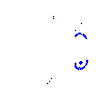
Particle: kaon